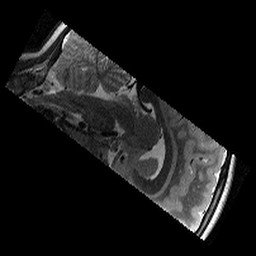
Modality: T2w
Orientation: sagittal
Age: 9
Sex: female
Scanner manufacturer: siemens
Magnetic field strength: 3 T
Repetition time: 9.23 s
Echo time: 0.067 s